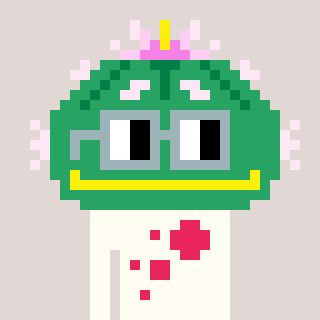
a pixel art character with square dark gray glasses, a peyote-shaped head and a grayscale-colored body on a warm background